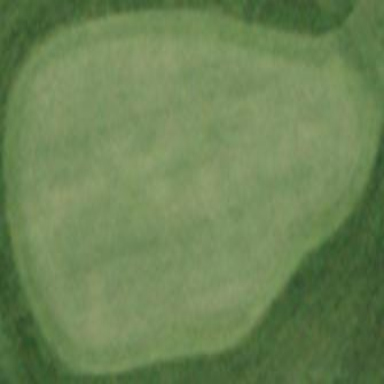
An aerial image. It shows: Golf green.